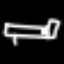
Label: bed